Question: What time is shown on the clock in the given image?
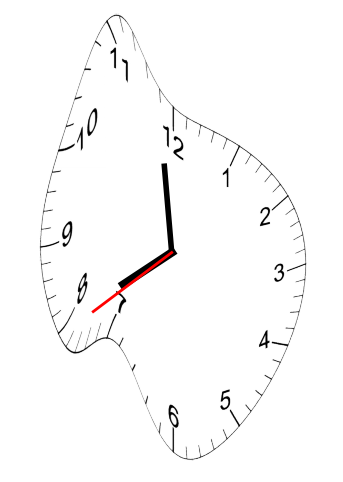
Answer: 07:58:39